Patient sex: F
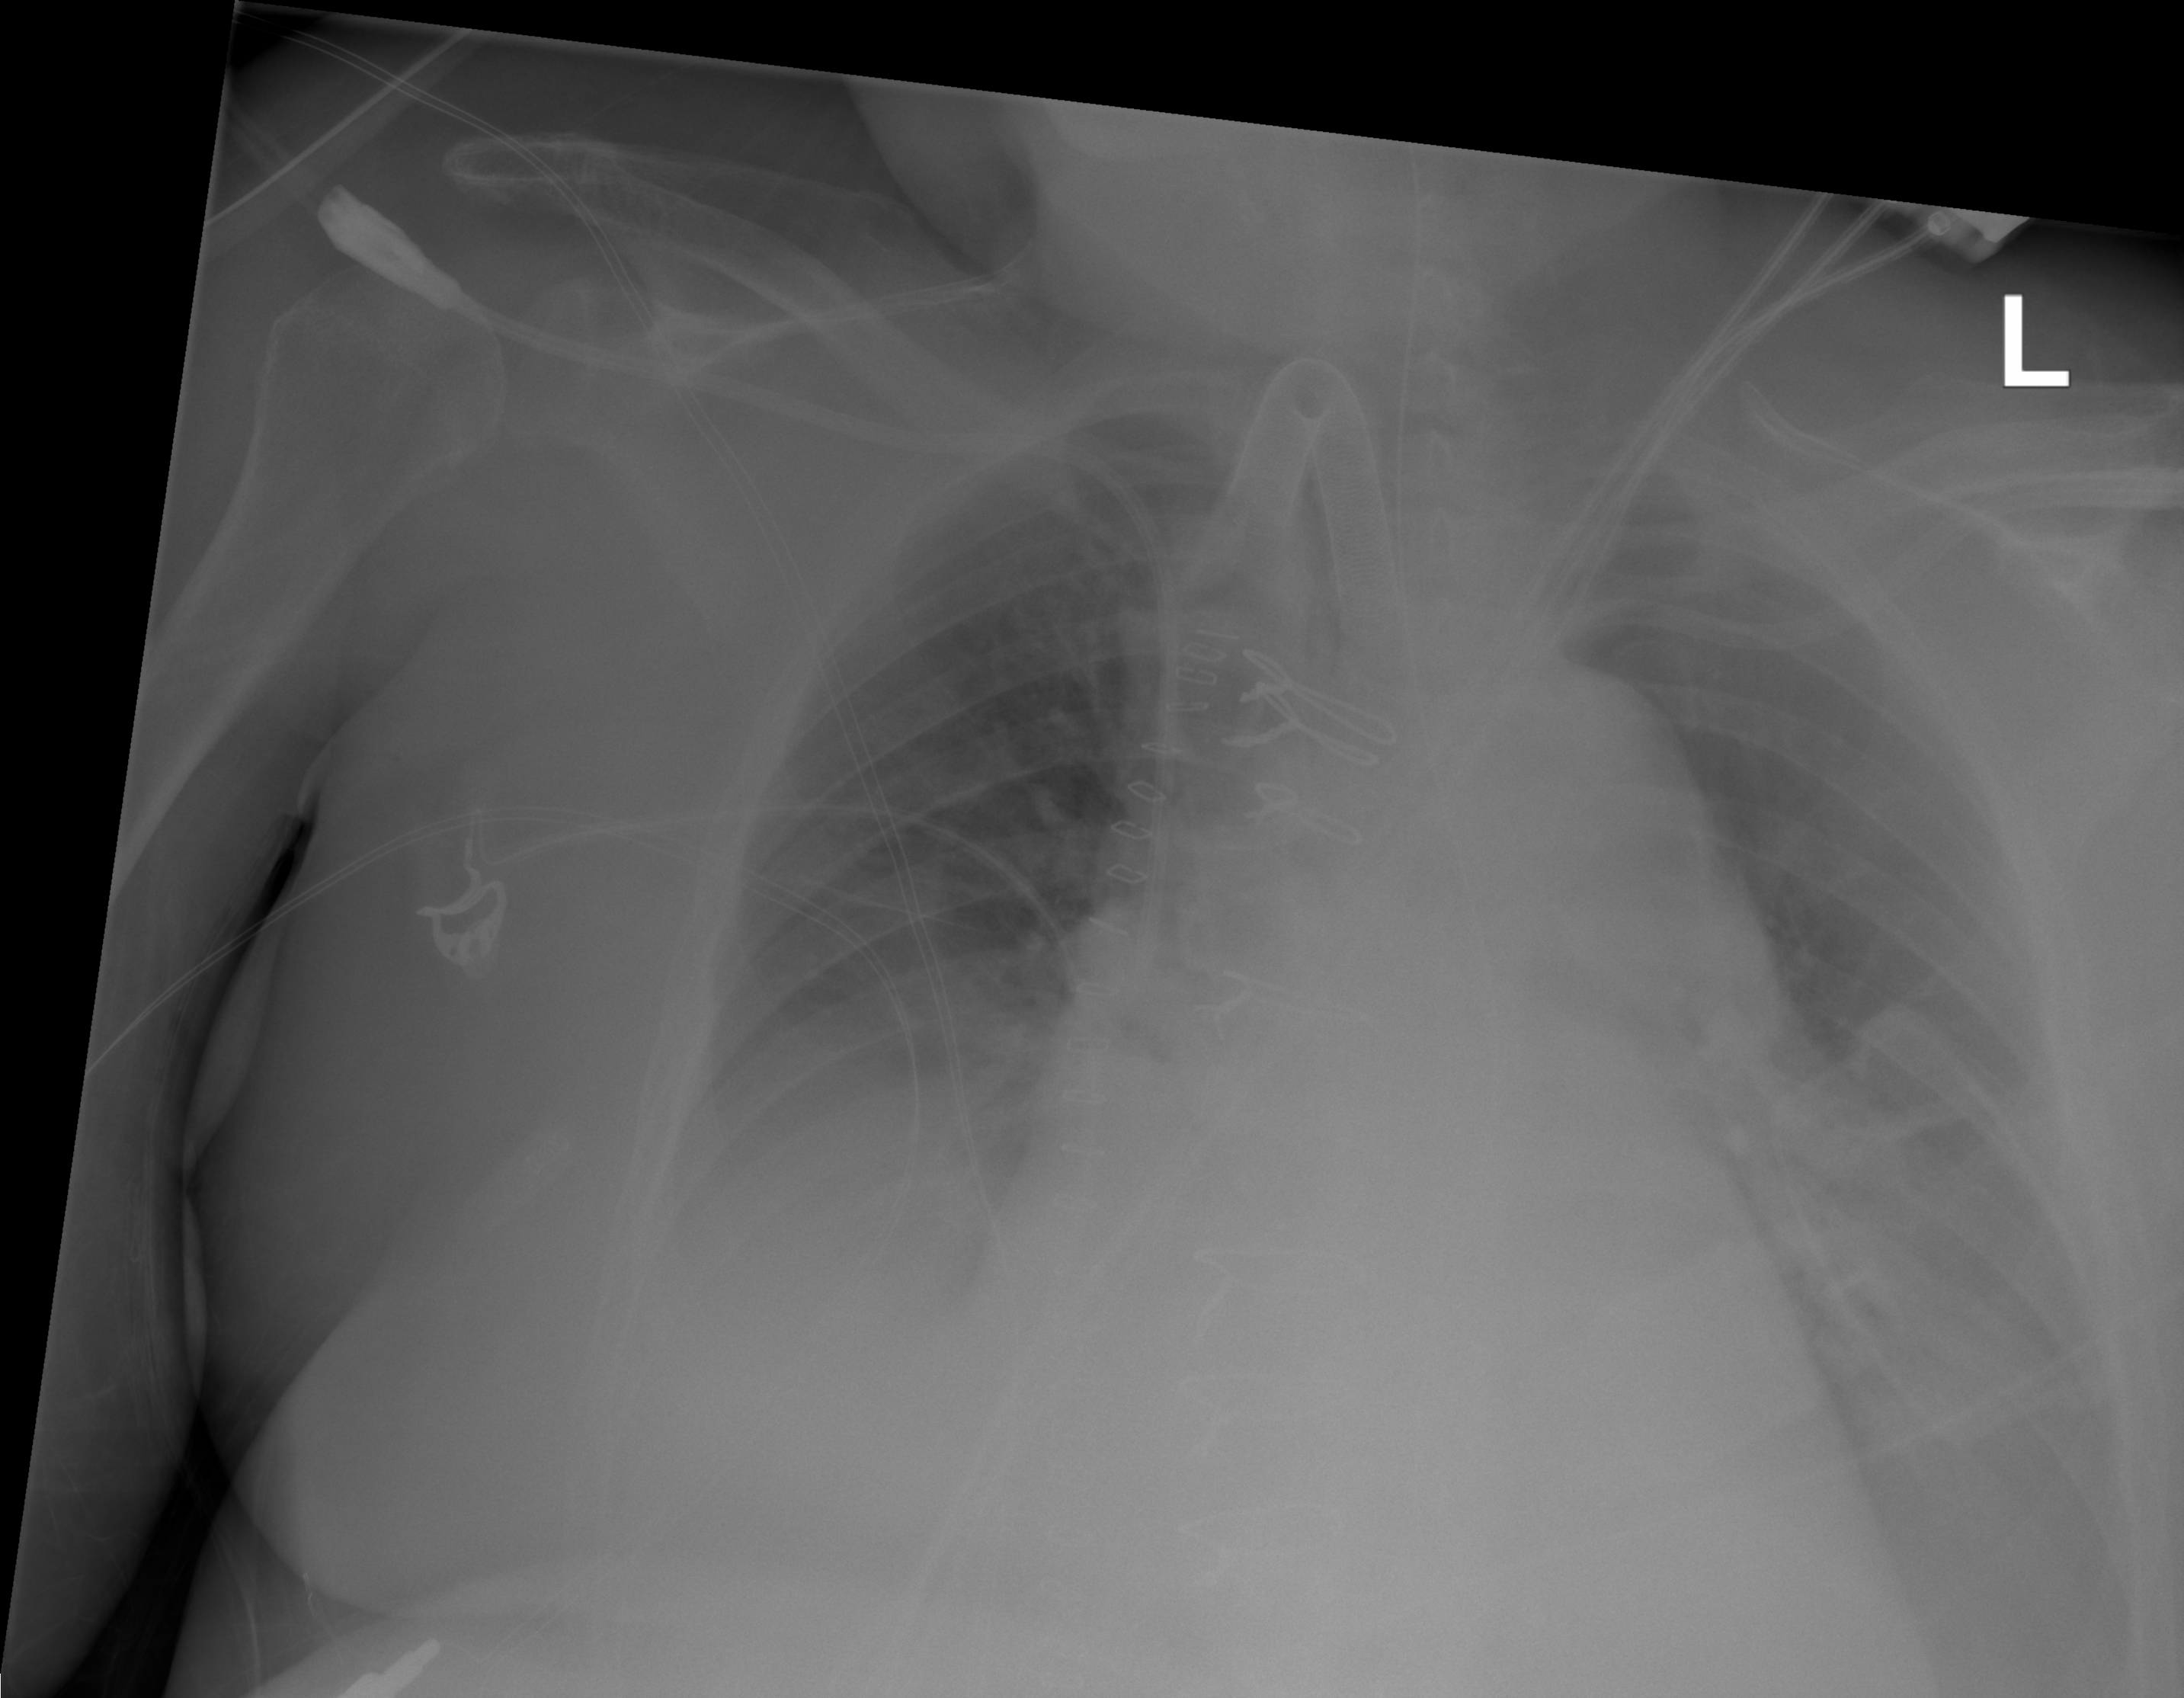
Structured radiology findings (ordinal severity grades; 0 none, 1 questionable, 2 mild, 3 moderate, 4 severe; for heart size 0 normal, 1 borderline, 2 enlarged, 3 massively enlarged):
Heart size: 2
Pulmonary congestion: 0
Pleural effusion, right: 3
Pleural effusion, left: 3
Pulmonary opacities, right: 0
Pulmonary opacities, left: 0
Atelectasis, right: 2
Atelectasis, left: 2